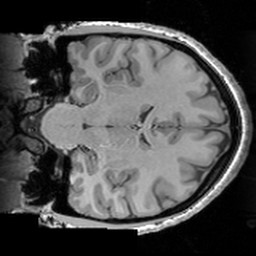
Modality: T1w
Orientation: coronal
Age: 22
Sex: female
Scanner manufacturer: siemens
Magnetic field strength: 3 T
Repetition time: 1.63 s
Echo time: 0.00311 s